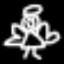
Label: angel